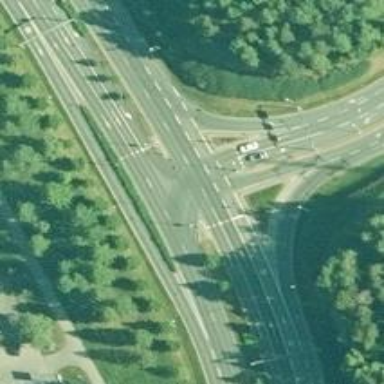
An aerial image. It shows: Secondary link road with asphalt surface.